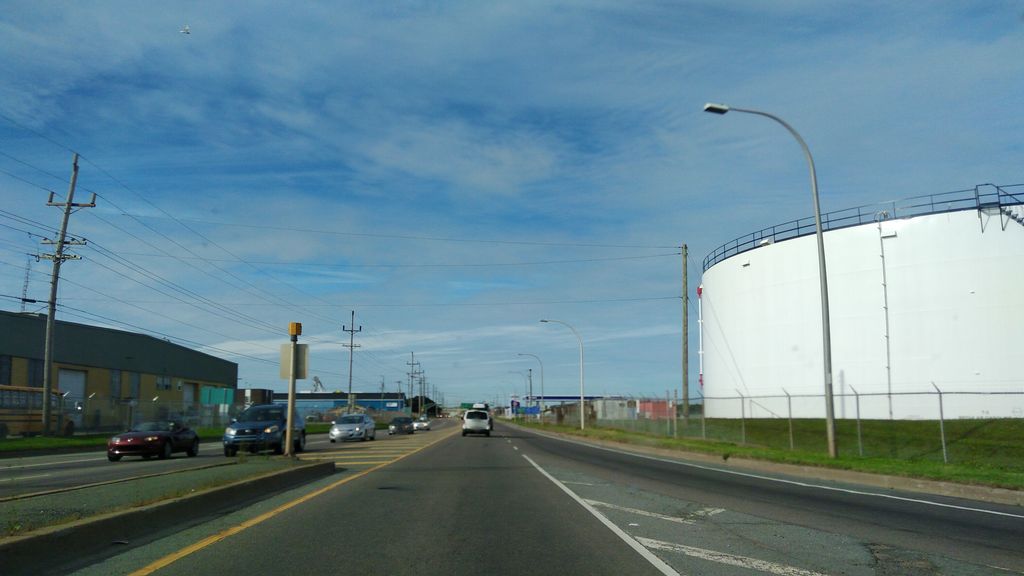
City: charlottetown